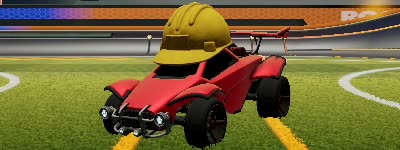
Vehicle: octane